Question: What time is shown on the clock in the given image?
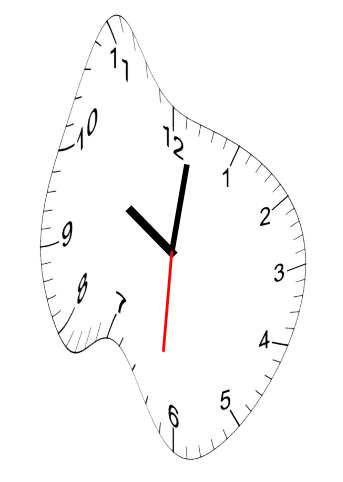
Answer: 10:01:31